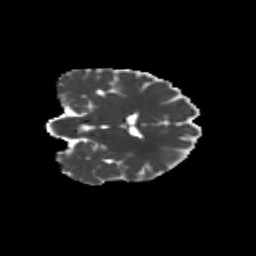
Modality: MD
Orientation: coronal
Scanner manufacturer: siemens
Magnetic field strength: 3 T
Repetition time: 9.2 s
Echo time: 0.084 s